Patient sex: M
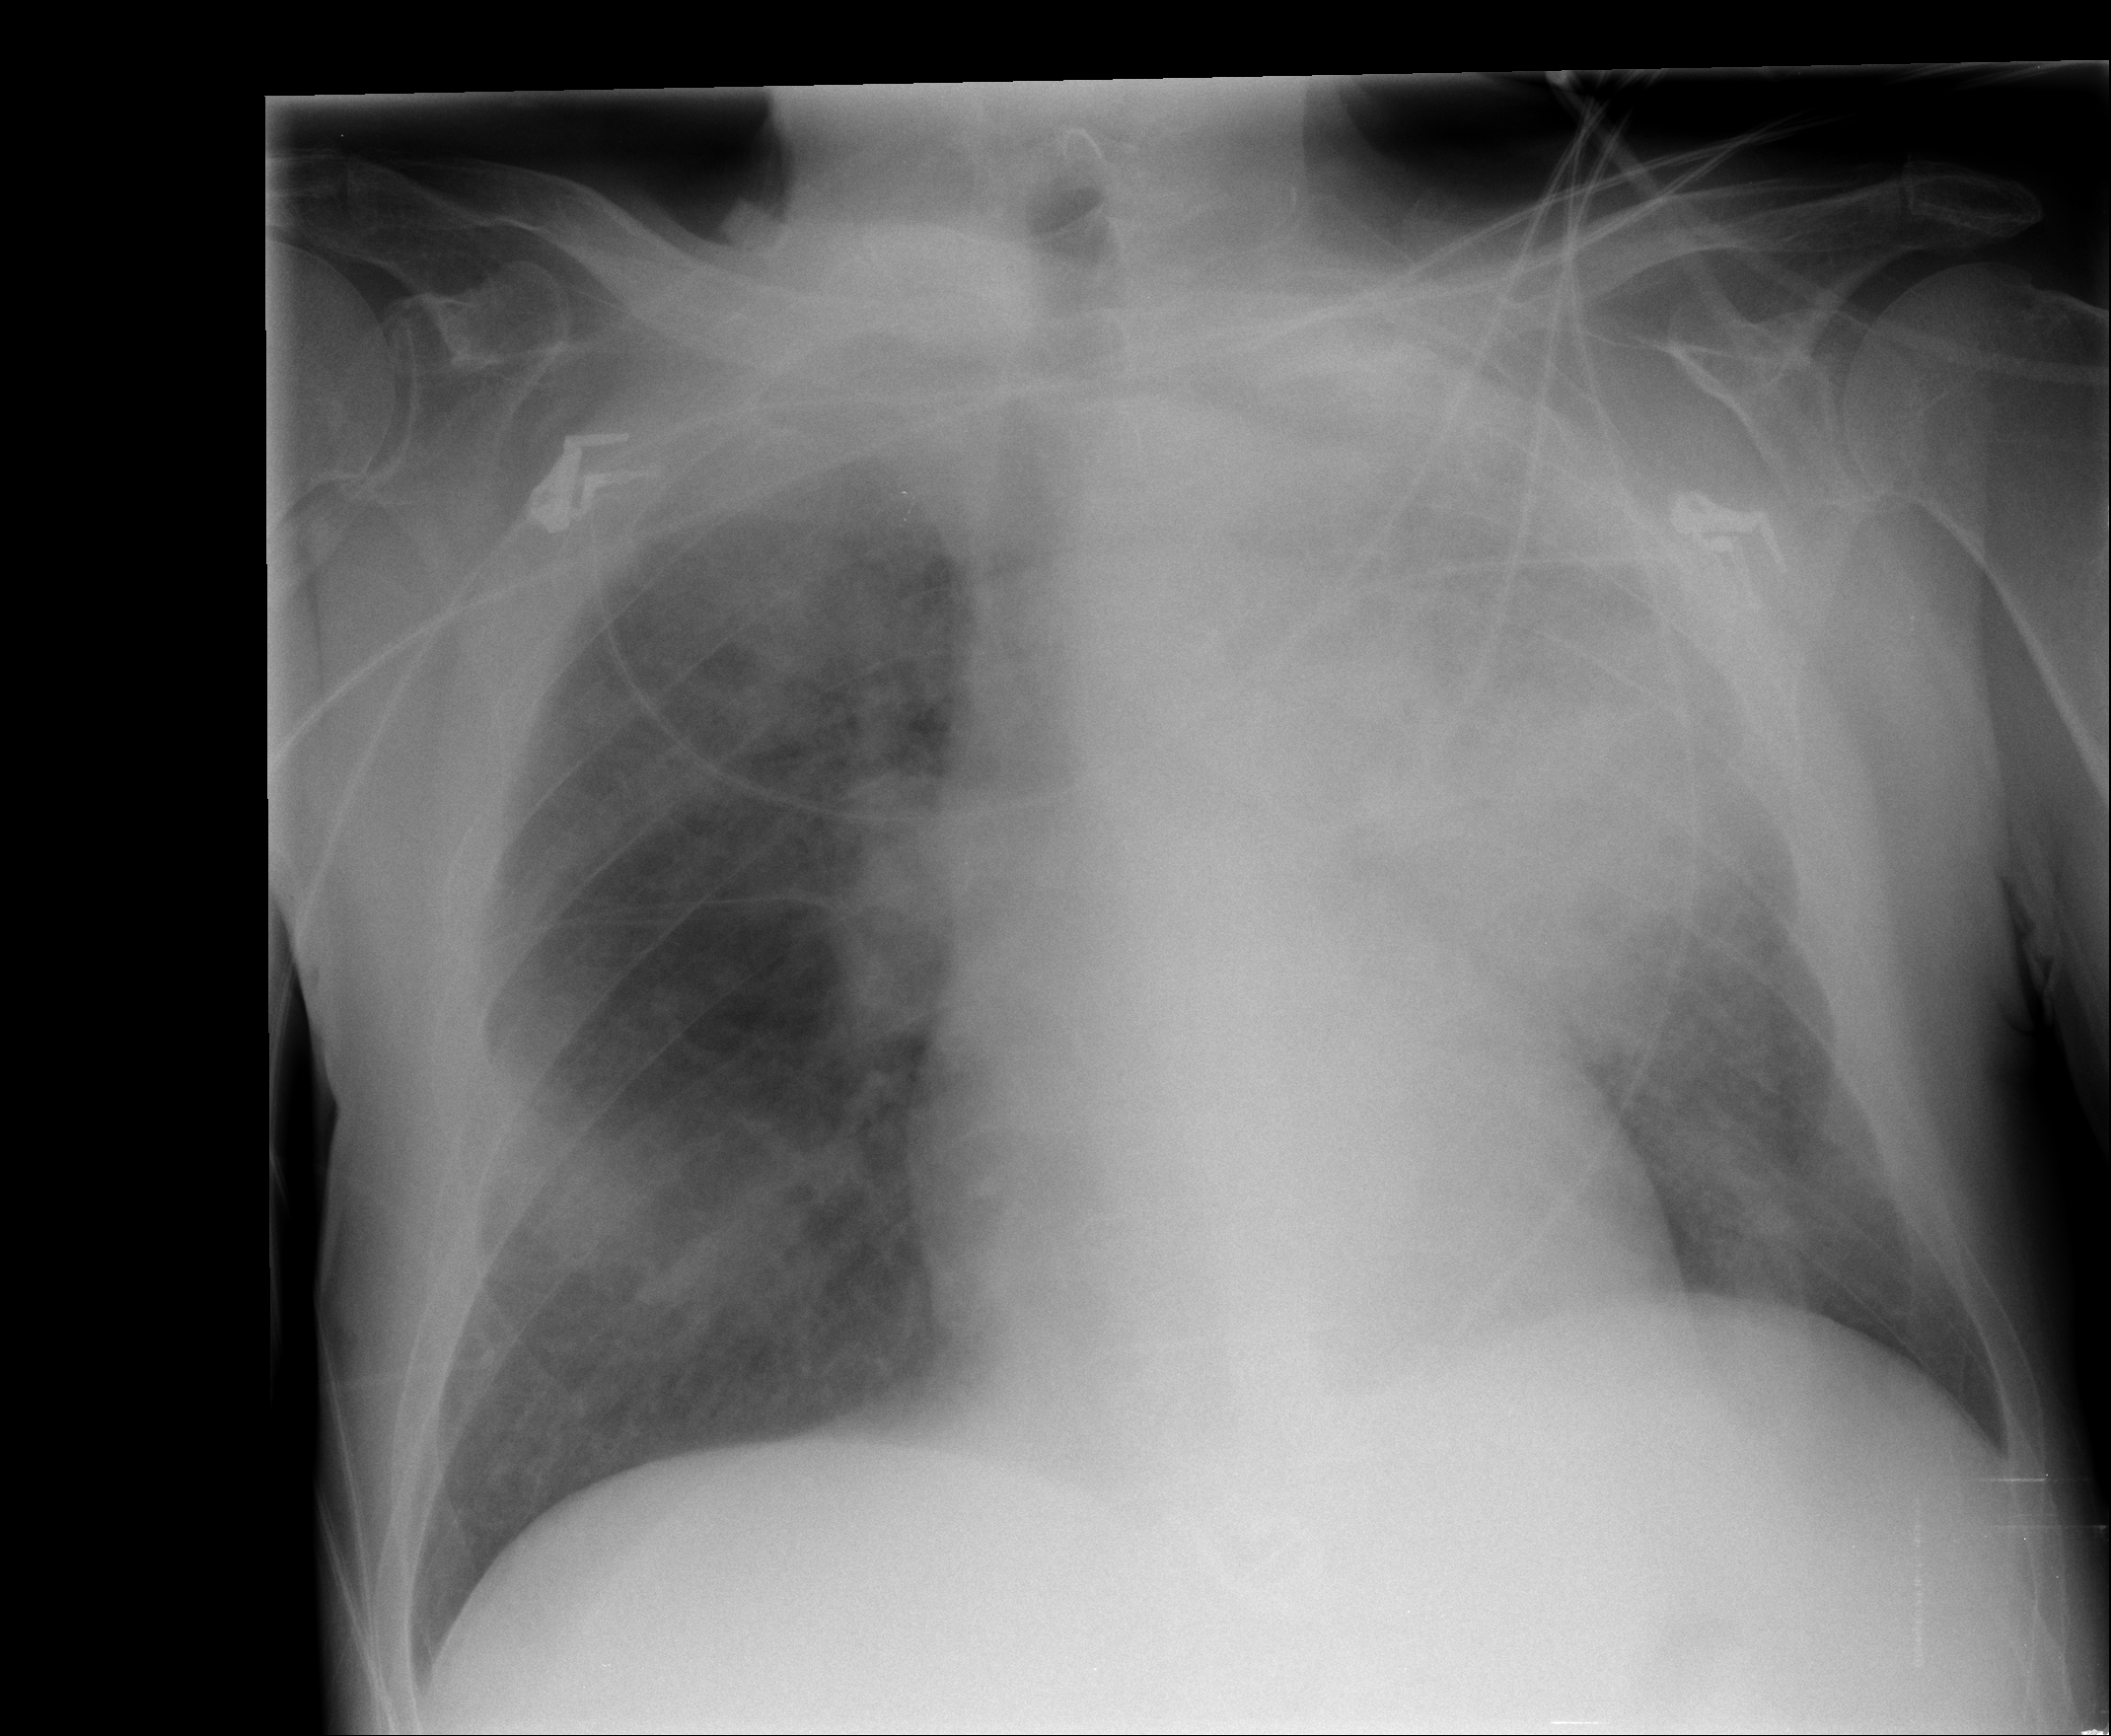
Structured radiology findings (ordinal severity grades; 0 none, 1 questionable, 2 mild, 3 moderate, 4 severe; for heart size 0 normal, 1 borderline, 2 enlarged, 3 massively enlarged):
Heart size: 0
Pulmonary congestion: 0
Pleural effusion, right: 0
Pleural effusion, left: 0
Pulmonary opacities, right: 3
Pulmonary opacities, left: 4
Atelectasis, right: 2
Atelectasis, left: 3